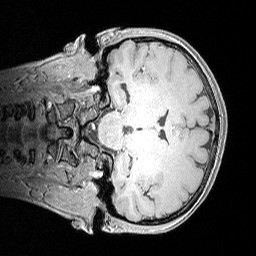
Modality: MP2RAGE
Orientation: coronal
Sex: female
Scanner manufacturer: siemens
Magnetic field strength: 3 T
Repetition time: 5 s
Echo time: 0.00292 s